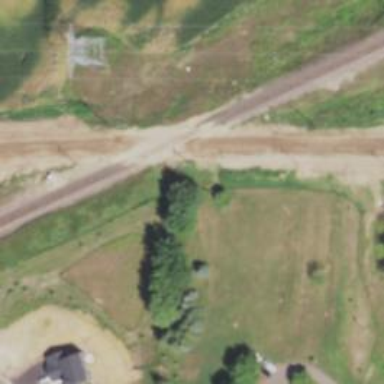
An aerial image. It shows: Level railway crossing with lights and barriers. The crossing also has saltire markings.